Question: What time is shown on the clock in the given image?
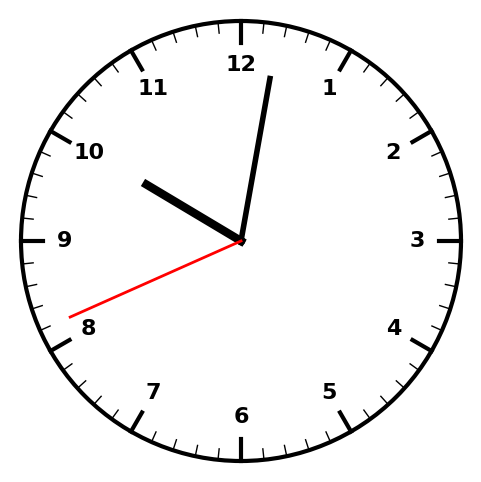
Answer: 10:01:41